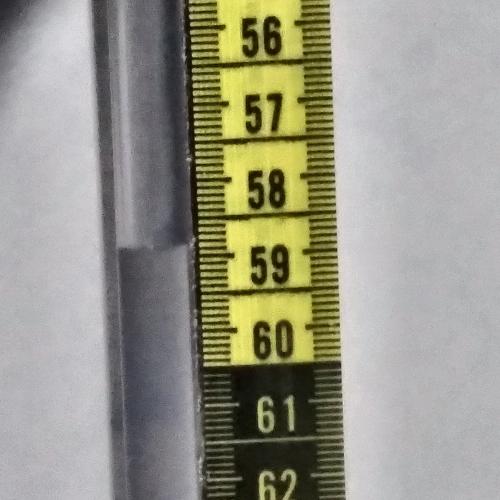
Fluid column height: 58.9 cm